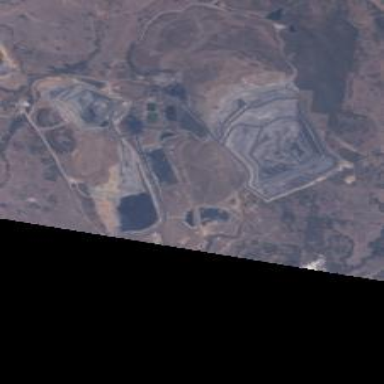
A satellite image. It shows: Industrial area used for mining.